Question: I am currently creating a Legend component that maps text onto a gradient-looking legend that looks like this:

The central piece of code looks like the below (omitting the 'graphics' declaration code snippets, as that's not the main piece):
'''
int numberOfItems = 10;
int increment = (int) Math.Round((max - min), 0);
int step = increment / numberOfItems;
'''
Array that stores the 'step' into an 'integer' array the size of '10'.
'''
int[] legend = new int[numberOfItems];
for (int i = 0; i < legend.Length; i++) {
legend[i] = step * i;
}
'''
String Reversal Code Snippet
'''
for (int i = (legend.Length - 1); i >= 0; i--) {
g.DrawString(legend[i].ToString(), drawFontX, Brushes.White, ((newWidth / 2) - 5), (newHeight / 10) + (verticalDistance * i), stringFormatTimes);
}
'''
I have also tried:
'''
legend.Reverse();
for (int i = 0; i < numberOfItems; i++) {
g.DrawString(legend[i].ToString(), drawFontX, Brushes.White, ((newWidth / 2) - 5), (newHeight / 10) + (verticalDistance * i), stringFormatTimes);
}
'''
As you can tell, I am trying to have the graph render the text from the largest value to the lowest, instead of what it is doing now, which is 0 - 1080.
My issue is, despite using both array reversal methods, I have been unable to reverse the 'legend' array. I'm not quite sure what I am doing wrong.
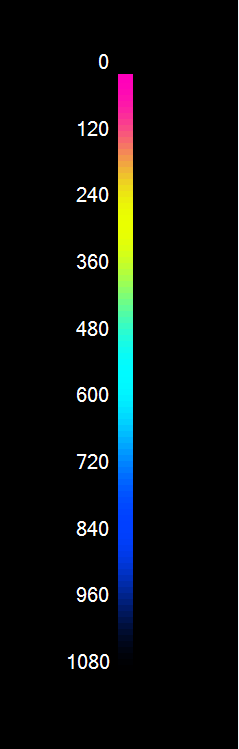
Answer: 'legend.Reverse' binds to 'Enumerable.Reverse' which returns you a copy. This should teach you not to mutate state if you don't have to. Instead, create new data from old data.
'''
var legendContents =
Enumerable.Range(0, numberOfItems)
.Select(i => step * i)
.Reverse()
.Select(i => new { Text = i.ToString(), Y = (newHeight / 10) + (verticalDistance * i) }
.ToArray();
//at this point you can easily examine all draw operations in the debugger
var xPos = ((newWidth / 2) - 5);
foreach (var legendItem in legendContents)
g.DrawString(legendItem.Text, drawFontX, Brushes.White, xPos, legendItem.Y, stringFormatTimes);
'''
Use a functional programming style. Much code saved, very readable now and easy to change.